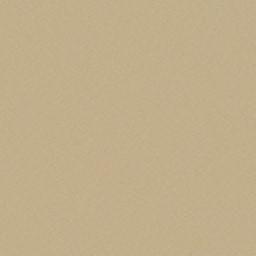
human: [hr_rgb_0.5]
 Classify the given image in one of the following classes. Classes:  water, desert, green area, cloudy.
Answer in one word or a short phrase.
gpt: desert